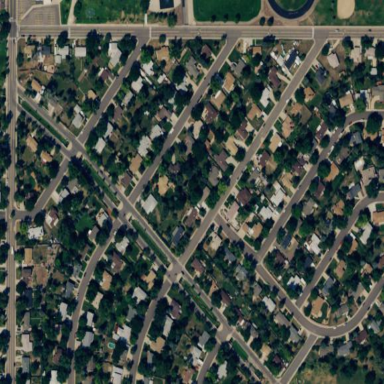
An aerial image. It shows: This residential area consists of single-family homes.